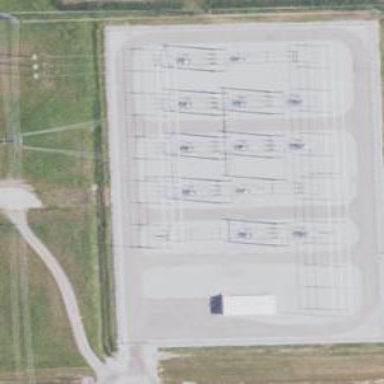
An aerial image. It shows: Fenced power substation at the transmission level.